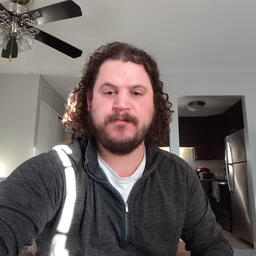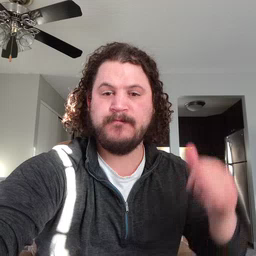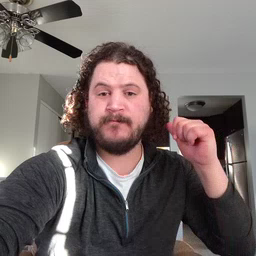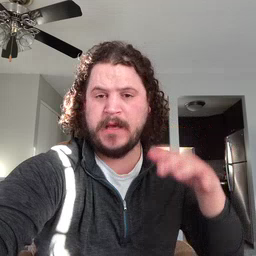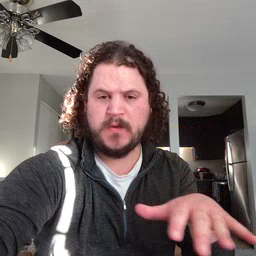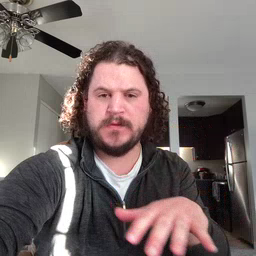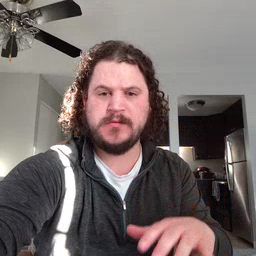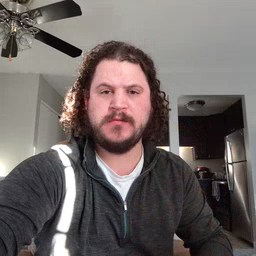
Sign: backyard